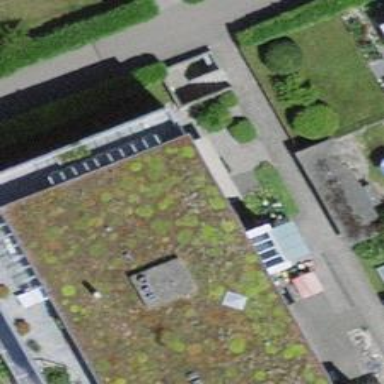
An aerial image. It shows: Residential building with flat roof.